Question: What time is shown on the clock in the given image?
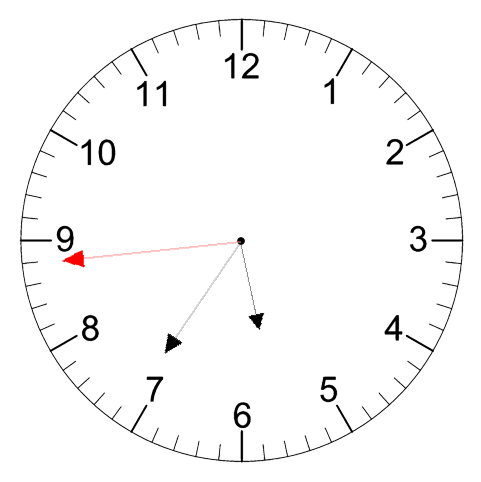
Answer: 05:35:44